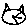
Label: cat